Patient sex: F
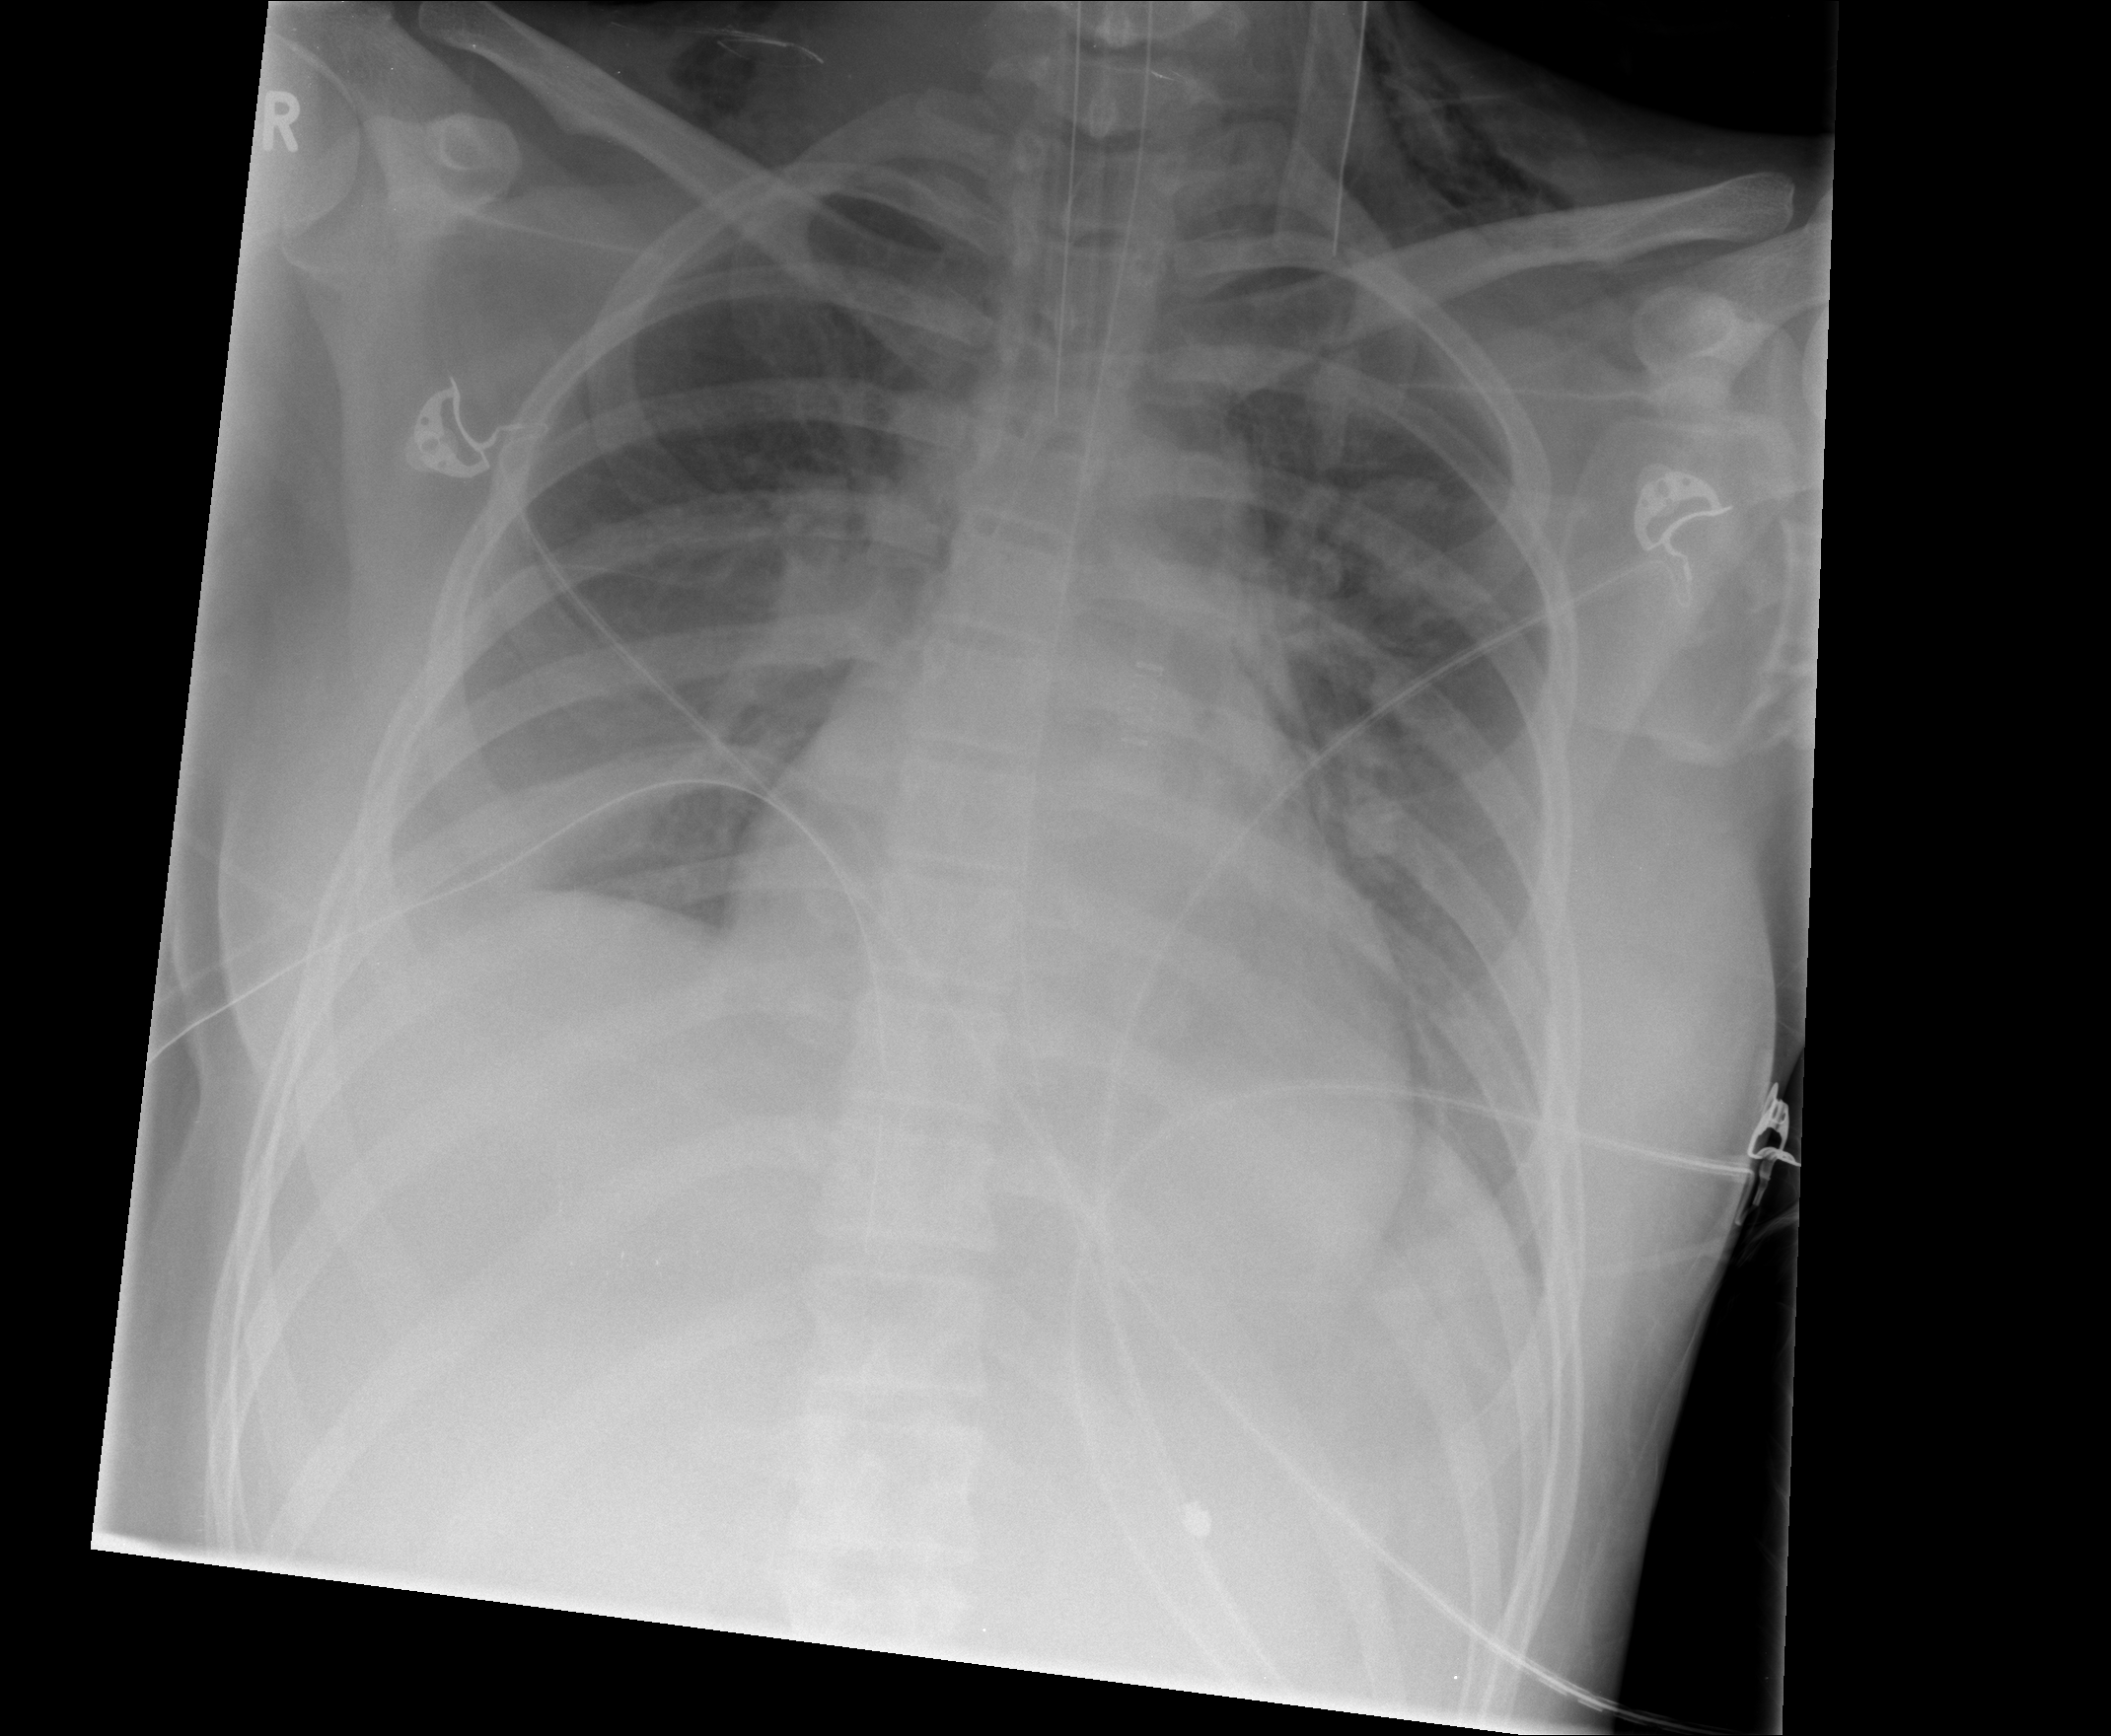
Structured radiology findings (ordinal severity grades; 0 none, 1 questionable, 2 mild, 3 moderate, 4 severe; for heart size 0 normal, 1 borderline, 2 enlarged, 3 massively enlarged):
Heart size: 2
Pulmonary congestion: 2
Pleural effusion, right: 0
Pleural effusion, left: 0
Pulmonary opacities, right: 0
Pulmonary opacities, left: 0
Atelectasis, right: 2
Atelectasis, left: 2